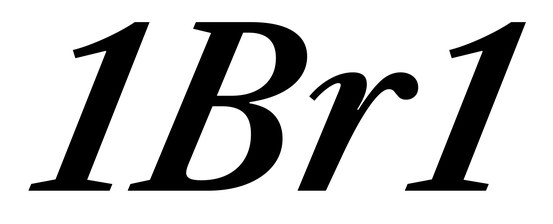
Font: LibreCaslonText-Italic_SemiBold_Italic